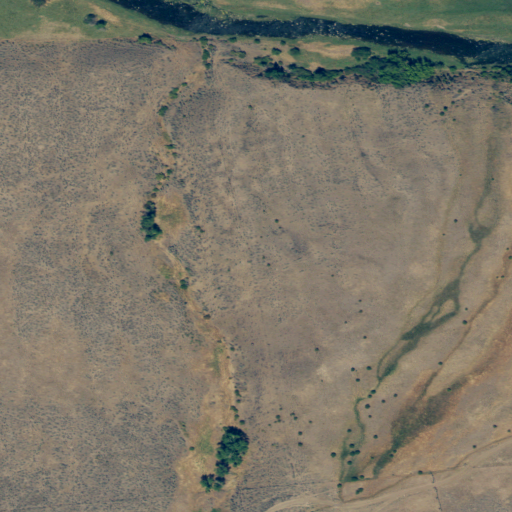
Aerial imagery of valley in Oregon named Three Canyon containing shrub, grassland, woody wetlands, open development, herbaceous wetlands, and cultivated crops